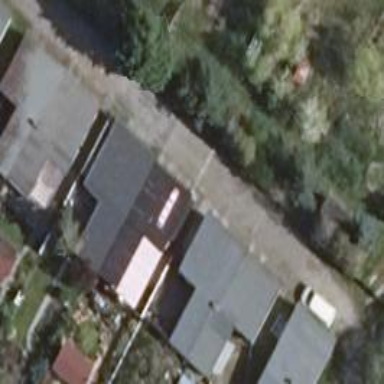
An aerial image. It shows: Group of garages.